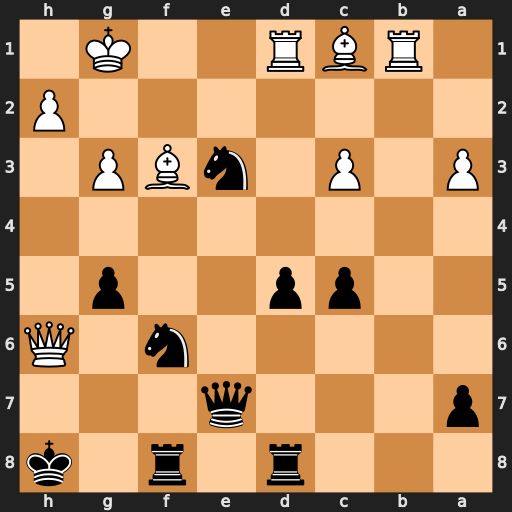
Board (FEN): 3r1r1k/p3q3/5n1Q/2pp2p1/8/P1P1nBP1/7P/1RBR2K1
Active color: b
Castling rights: -
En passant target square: -
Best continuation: Nh7 Rb7 Qxb7